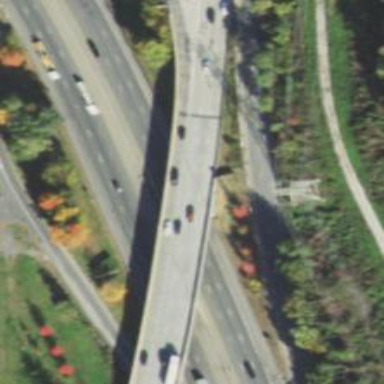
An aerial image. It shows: Motorway bridge with asphalt surface.